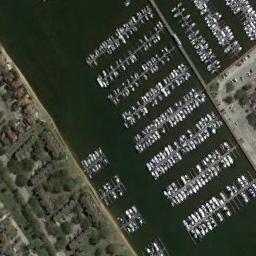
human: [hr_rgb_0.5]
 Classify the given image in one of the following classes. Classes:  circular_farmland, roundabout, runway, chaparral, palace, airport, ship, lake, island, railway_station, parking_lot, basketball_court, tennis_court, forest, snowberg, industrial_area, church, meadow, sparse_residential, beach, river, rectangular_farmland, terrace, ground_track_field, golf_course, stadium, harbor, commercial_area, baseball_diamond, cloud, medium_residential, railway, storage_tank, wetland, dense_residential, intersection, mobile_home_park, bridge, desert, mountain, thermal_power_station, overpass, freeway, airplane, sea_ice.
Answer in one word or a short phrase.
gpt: harbor